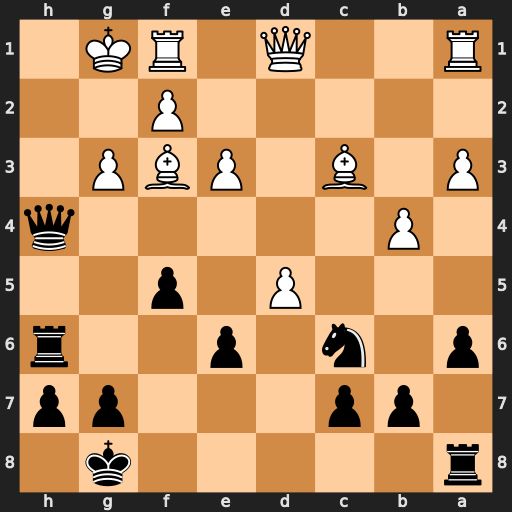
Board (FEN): r5k1/1pp3pp/p1n1p2r/3P1p2/1P5q/P1B1PBP1/5P2/R2Q1RK1
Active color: b
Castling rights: -
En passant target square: -
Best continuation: Qh2#